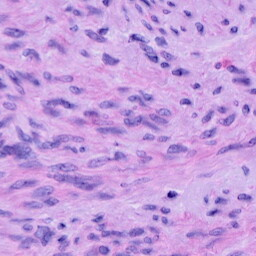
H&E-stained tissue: Cervix